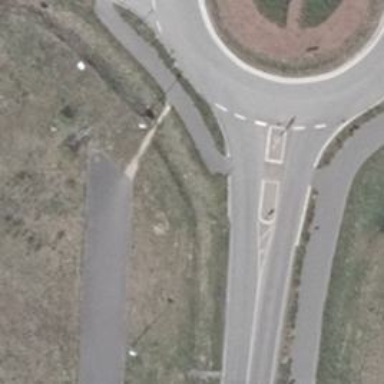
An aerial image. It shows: Road with "give way" sign.